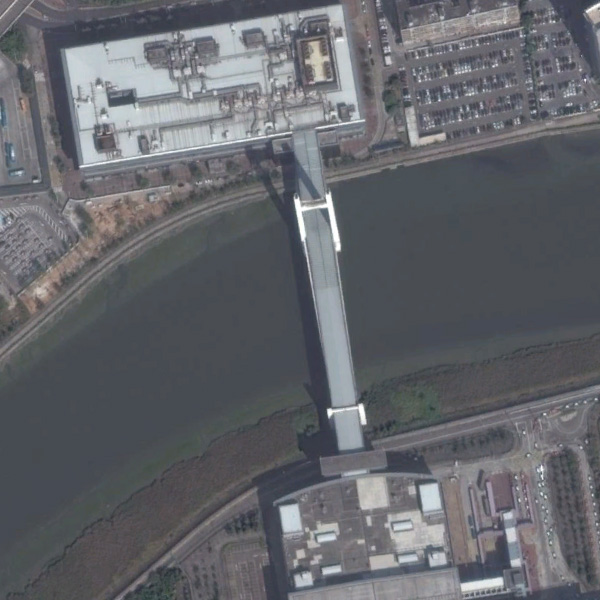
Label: Bridge